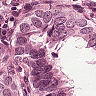
Metastatic tissue present: yes